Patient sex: M
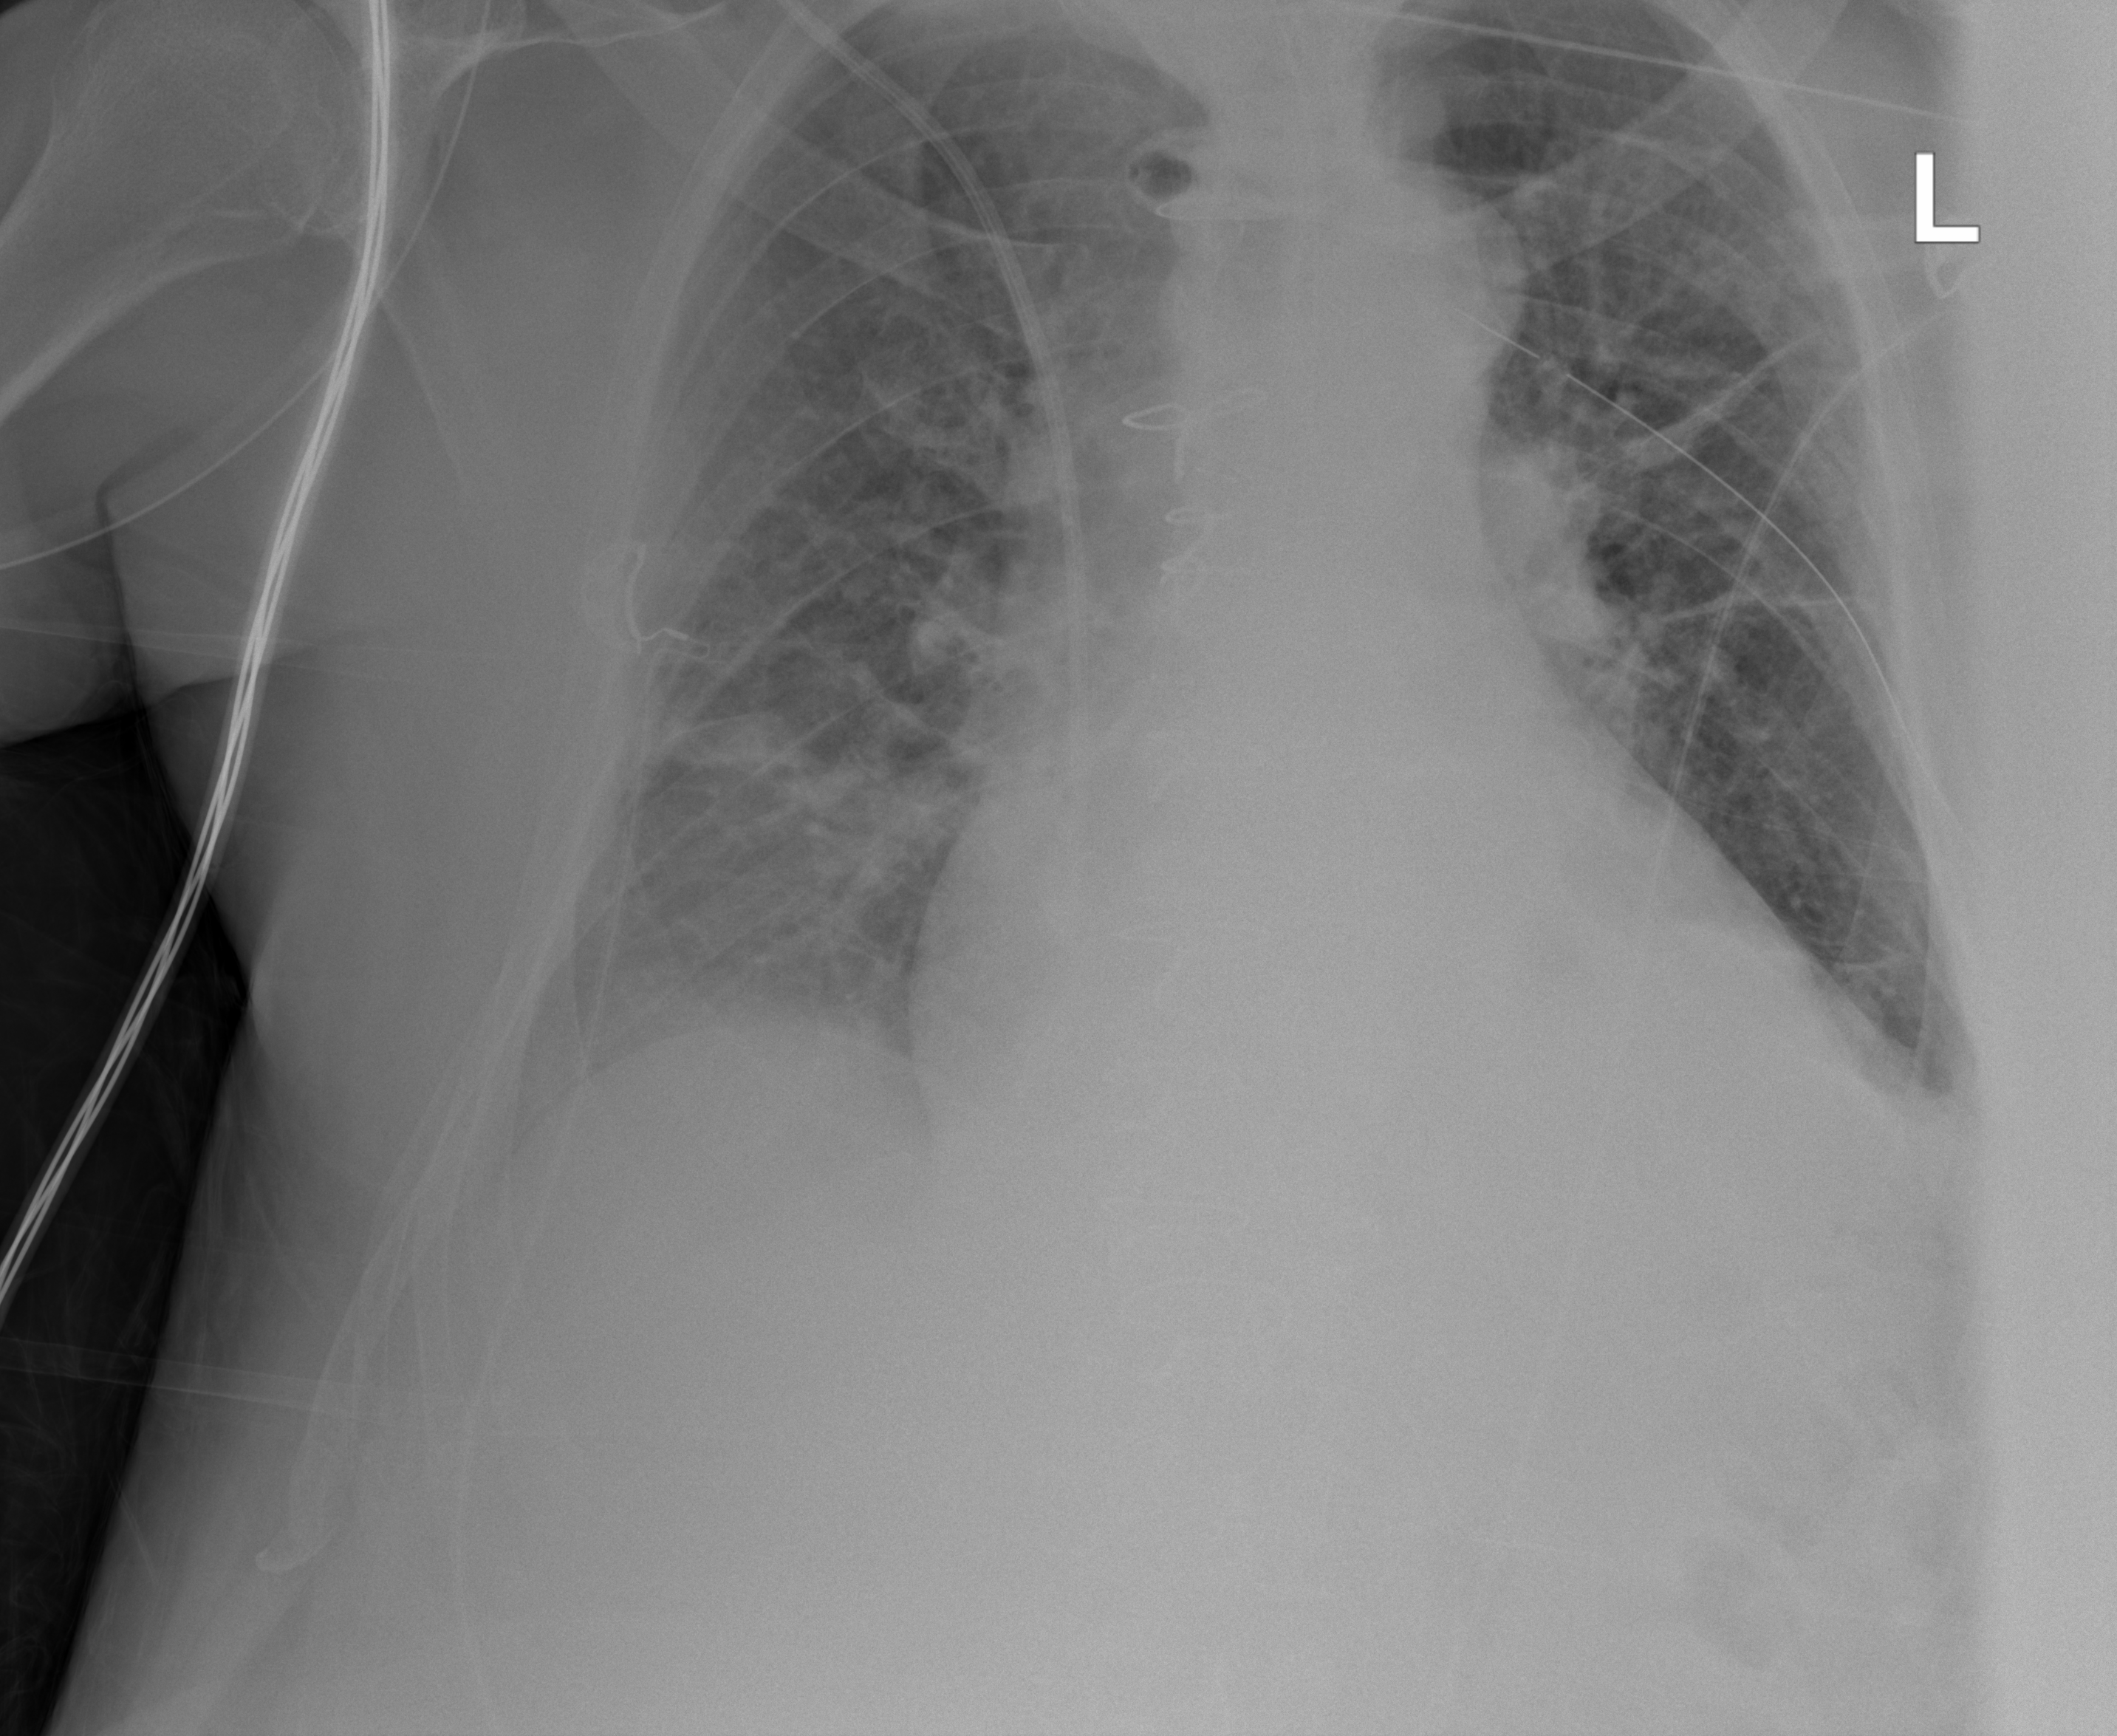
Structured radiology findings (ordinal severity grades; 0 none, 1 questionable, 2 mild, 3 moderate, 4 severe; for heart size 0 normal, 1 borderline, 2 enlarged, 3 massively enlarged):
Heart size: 2
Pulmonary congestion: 1
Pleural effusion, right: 2
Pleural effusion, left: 1
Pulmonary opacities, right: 2
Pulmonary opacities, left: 1
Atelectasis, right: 2
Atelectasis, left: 2